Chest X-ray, AP view. Patient: 48 years old, sex F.
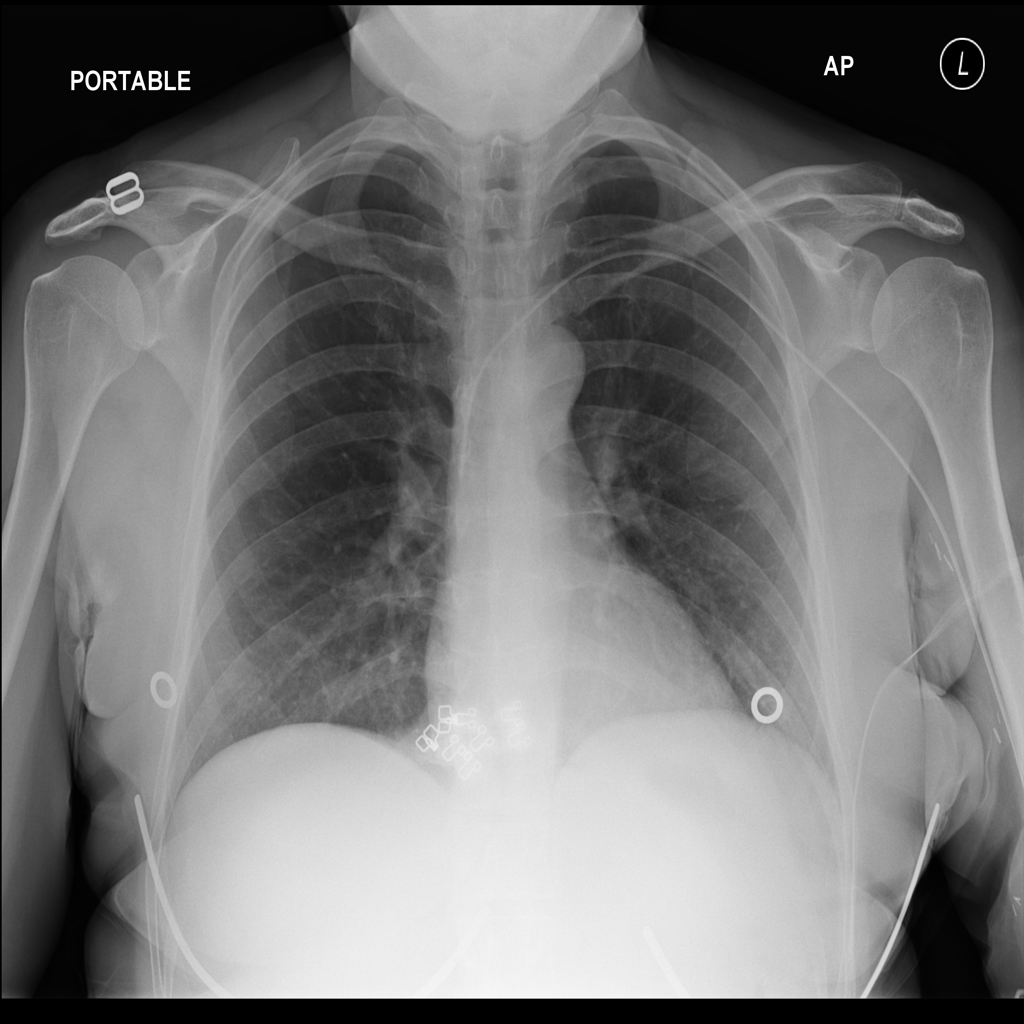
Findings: No Finding